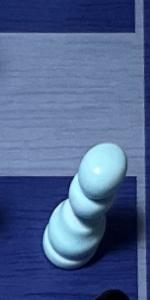
Label: Pawn_White